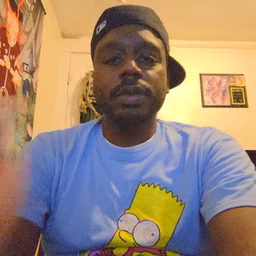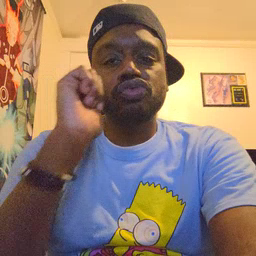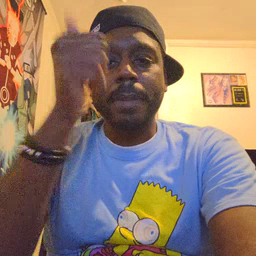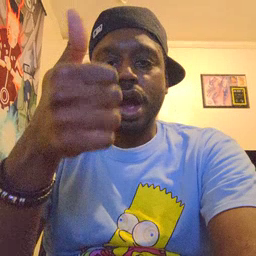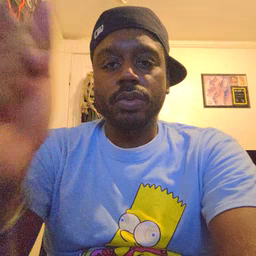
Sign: tomorrow